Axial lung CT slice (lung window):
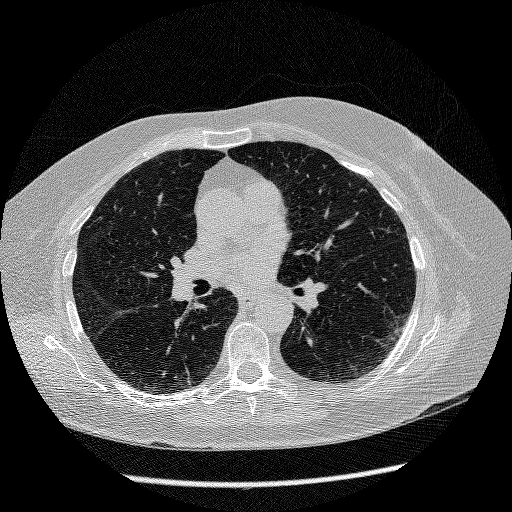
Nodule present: no